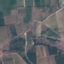
Land use / land cover class: PermanentCrop